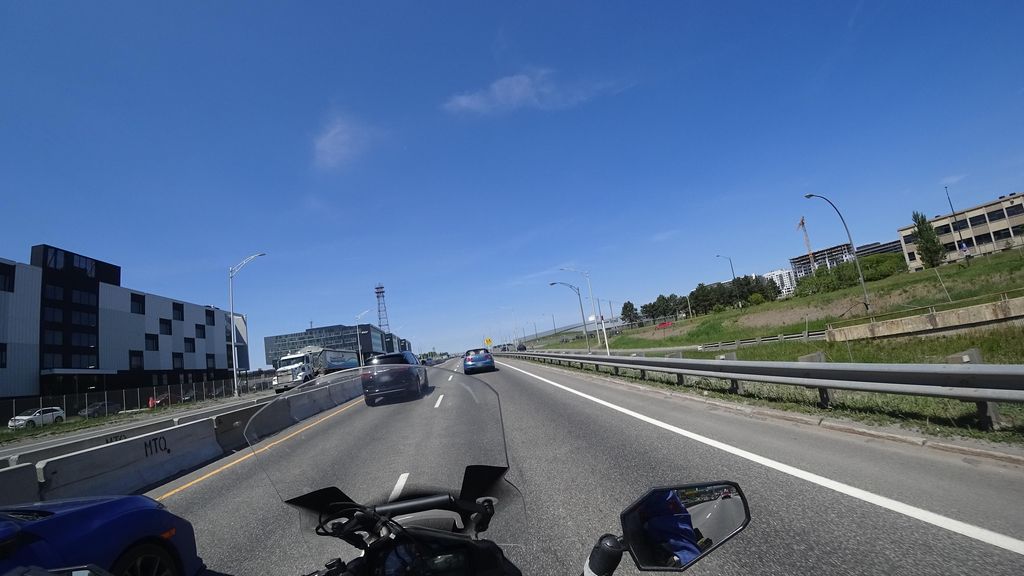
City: quebec_city